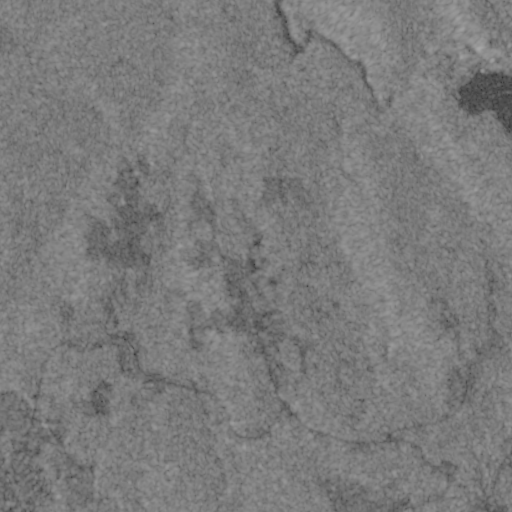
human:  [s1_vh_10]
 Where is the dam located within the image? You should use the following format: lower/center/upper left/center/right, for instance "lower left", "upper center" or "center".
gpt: The dam is located in the upper right of the image.
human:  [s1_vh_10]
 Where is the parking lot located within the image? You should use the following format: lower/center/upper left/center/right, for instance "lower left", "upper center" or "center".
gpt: The parking lot is located in the upper right of the image.
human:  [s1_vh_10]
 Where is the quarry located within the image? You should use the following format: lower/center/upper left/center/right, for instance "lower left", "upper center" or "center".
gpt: The quarry is located in the lower right of the image.
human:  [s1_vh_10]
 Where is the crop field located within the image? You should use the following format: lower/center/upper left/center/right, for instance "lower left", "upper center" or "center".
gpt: There is no crop field in the image.

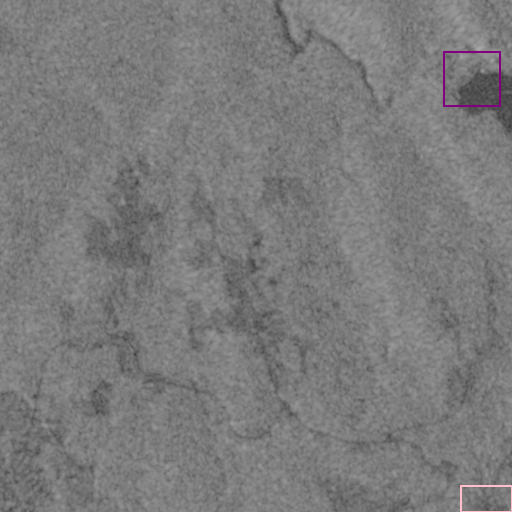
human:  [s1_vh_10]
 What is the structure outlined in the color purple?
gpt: The structure outlined in purple is a dam.
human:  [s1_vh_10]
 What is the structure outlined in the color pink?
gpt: The structure outlined in pink is a quarry.
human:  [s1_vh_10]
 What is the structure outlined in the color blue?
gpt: There is no blue outline.